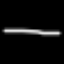
Label: line